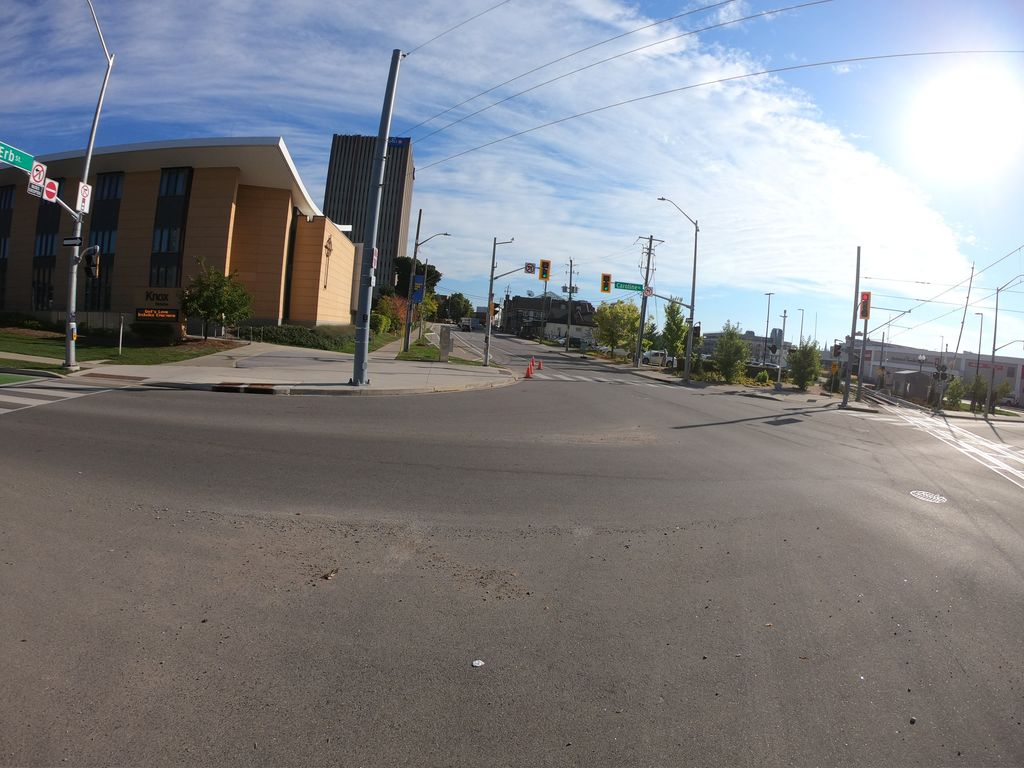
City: kitchener-waterloo